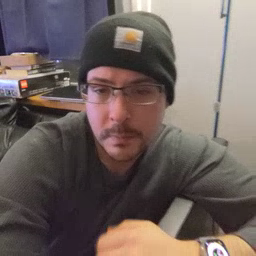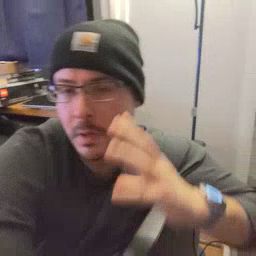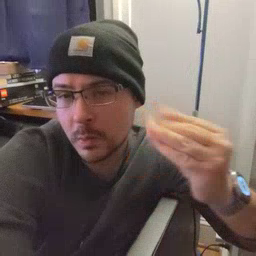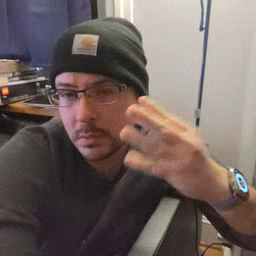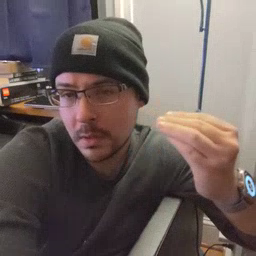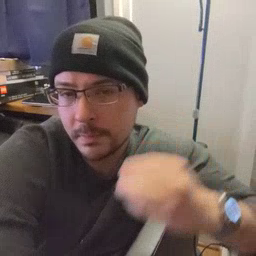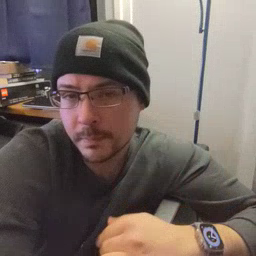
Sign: outside